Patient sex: F
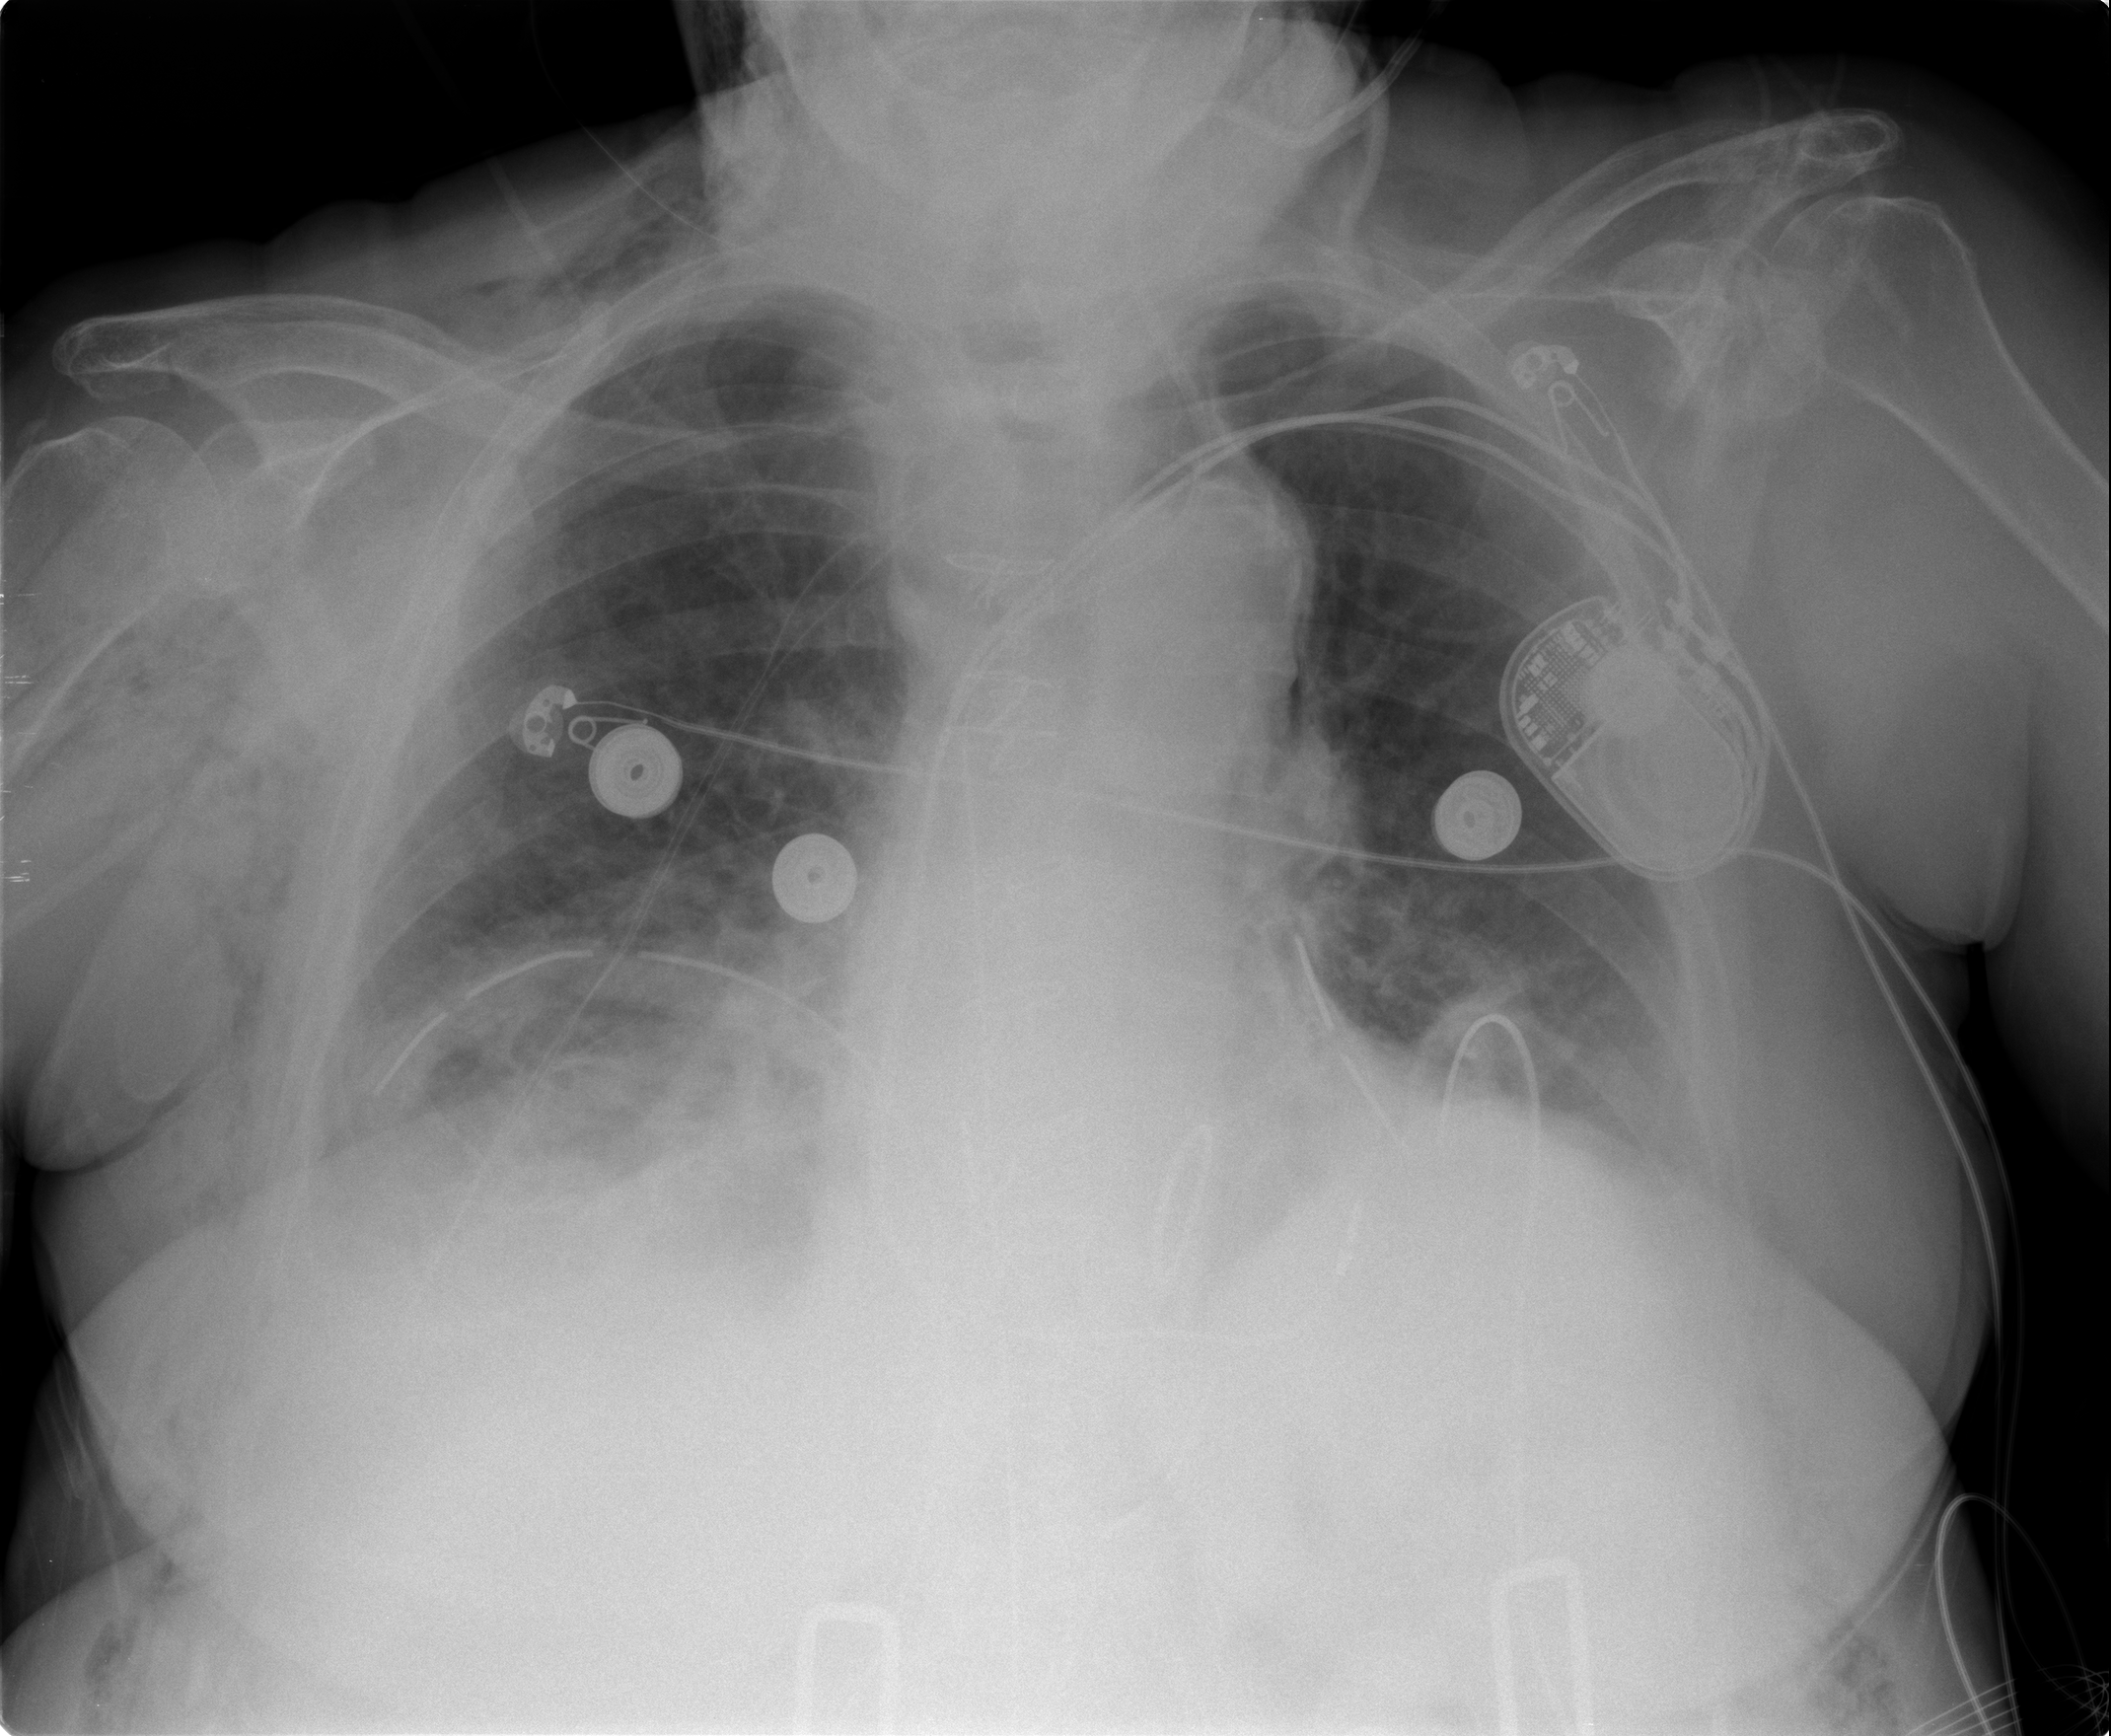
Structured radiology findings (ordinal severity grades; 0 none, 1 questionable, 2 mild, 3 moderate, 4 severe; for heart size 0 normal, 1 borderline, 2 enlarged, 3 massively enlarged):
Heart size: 0
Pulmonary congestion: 2
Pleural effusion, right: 2
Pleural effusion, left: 2
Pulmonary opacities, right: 0
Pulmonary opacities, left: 0
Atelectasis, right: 2
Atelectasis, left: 2